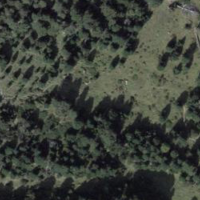
EUNIS habitat code: 31
Species observed at this site:
Ajuga pyramidalis
Erebia tyndarus
Dryas octopetala